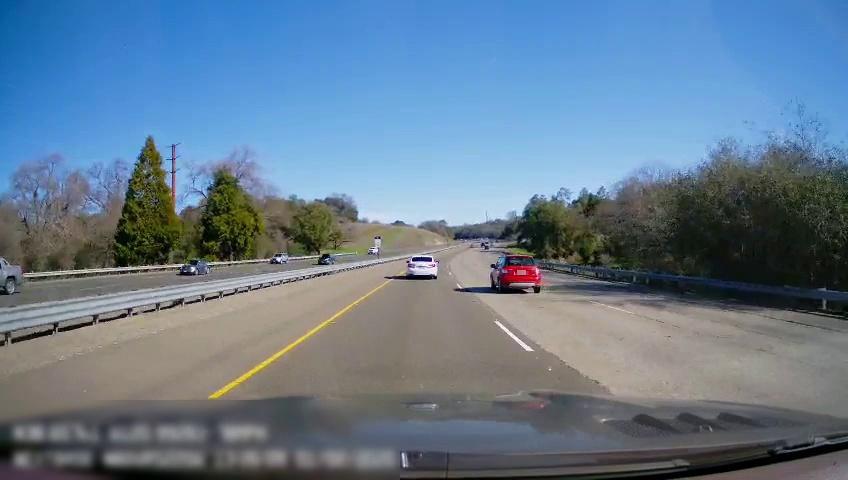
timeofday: Day
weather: Sunny
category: Drivable Space
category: Drivable Space
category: Vehicles | Car
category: Vehicles | Car
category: Vehicles | Car
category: Vehicles | Car
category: Vehicles | SUV
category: Vehicles | Car
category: Vehicles | Truck
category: Lanes | Current Lane
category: Lanes | Current Lane
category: Lanes | Alternate Lane
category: Traffic | Signs